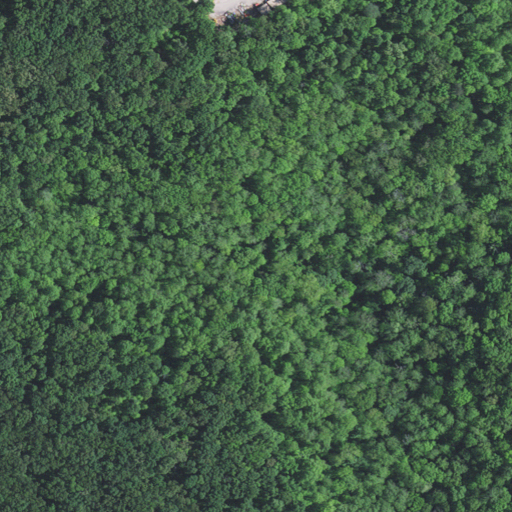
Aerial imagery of depression(s) in Kentucky named Double Cellars containing deciduous forest, medium intensity development, and open development